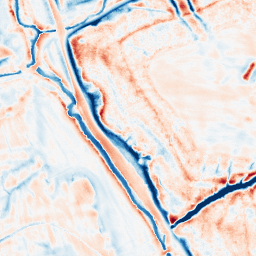
Category: edge_preserving
Decomposition family: bilateral
Decomposition parameters: d: 21
sigma_color: 50
sigma_space: 75
Upsampling method: bicubic
Upsampling parameters: scale: 4
Upsampling scale: 4